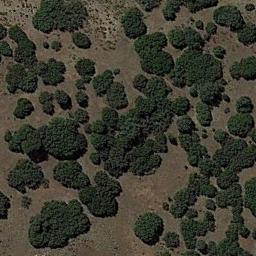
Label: chaparral